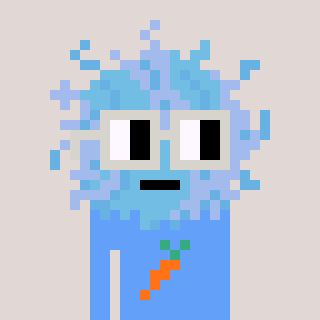
a pixel art character with square light gray glasses, a lint-shaped head and a blue-colored body on a warm background